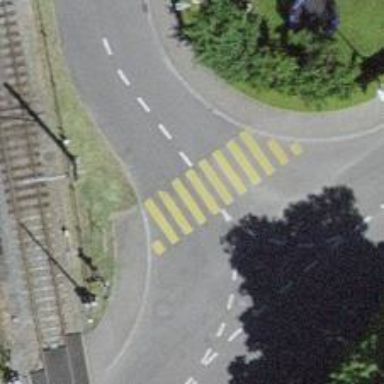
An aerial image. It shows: Uncontrolled zebra crossing with zebra markings.